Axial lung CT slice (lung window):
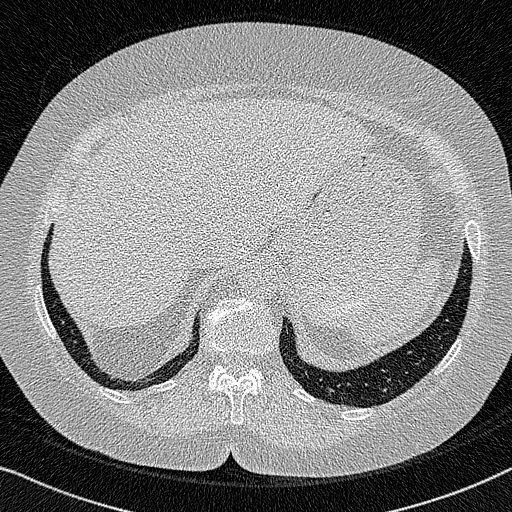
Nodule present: no